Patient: sex F, age 26
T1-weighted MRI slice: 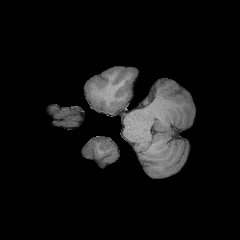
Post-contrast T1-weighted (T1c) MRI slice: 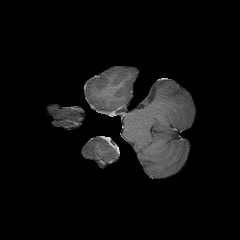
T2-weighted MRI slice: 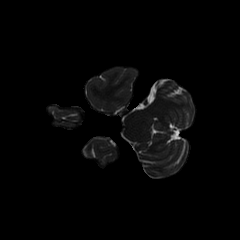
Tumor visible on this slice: no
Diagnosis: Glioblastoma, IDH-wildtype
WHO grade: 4